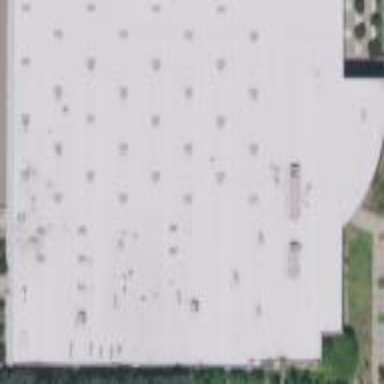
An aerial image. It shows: Industrial building.